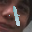
Label: 1